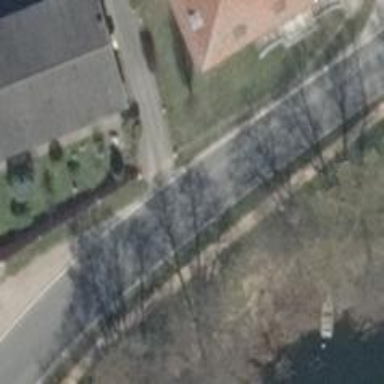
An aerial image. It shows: Secondary road with asphalt surface.